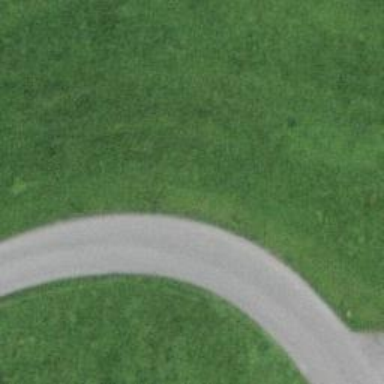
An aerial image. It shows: Unclassified road with asphalt surface and grade1 tracktype.